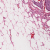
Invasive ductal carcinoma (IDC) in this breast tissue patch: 1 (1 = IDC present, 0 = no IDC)